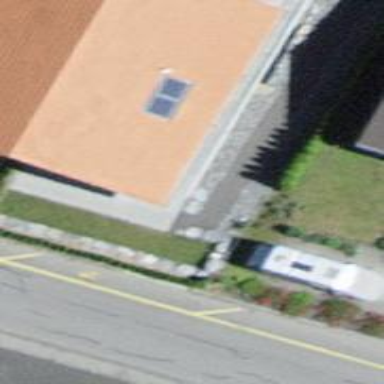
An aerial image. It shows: Semidetached house.